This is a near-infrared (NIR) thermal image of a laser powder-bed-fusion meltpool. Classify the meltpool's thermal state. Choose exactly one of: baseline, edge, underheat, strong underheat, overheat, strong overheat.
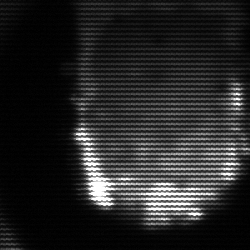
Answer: baseline